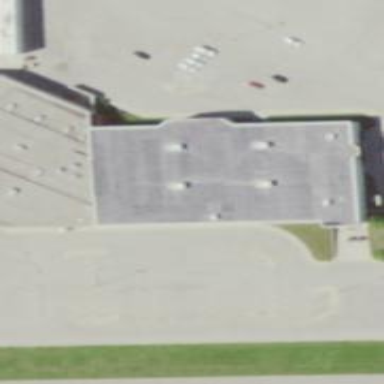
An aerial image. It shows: Building.